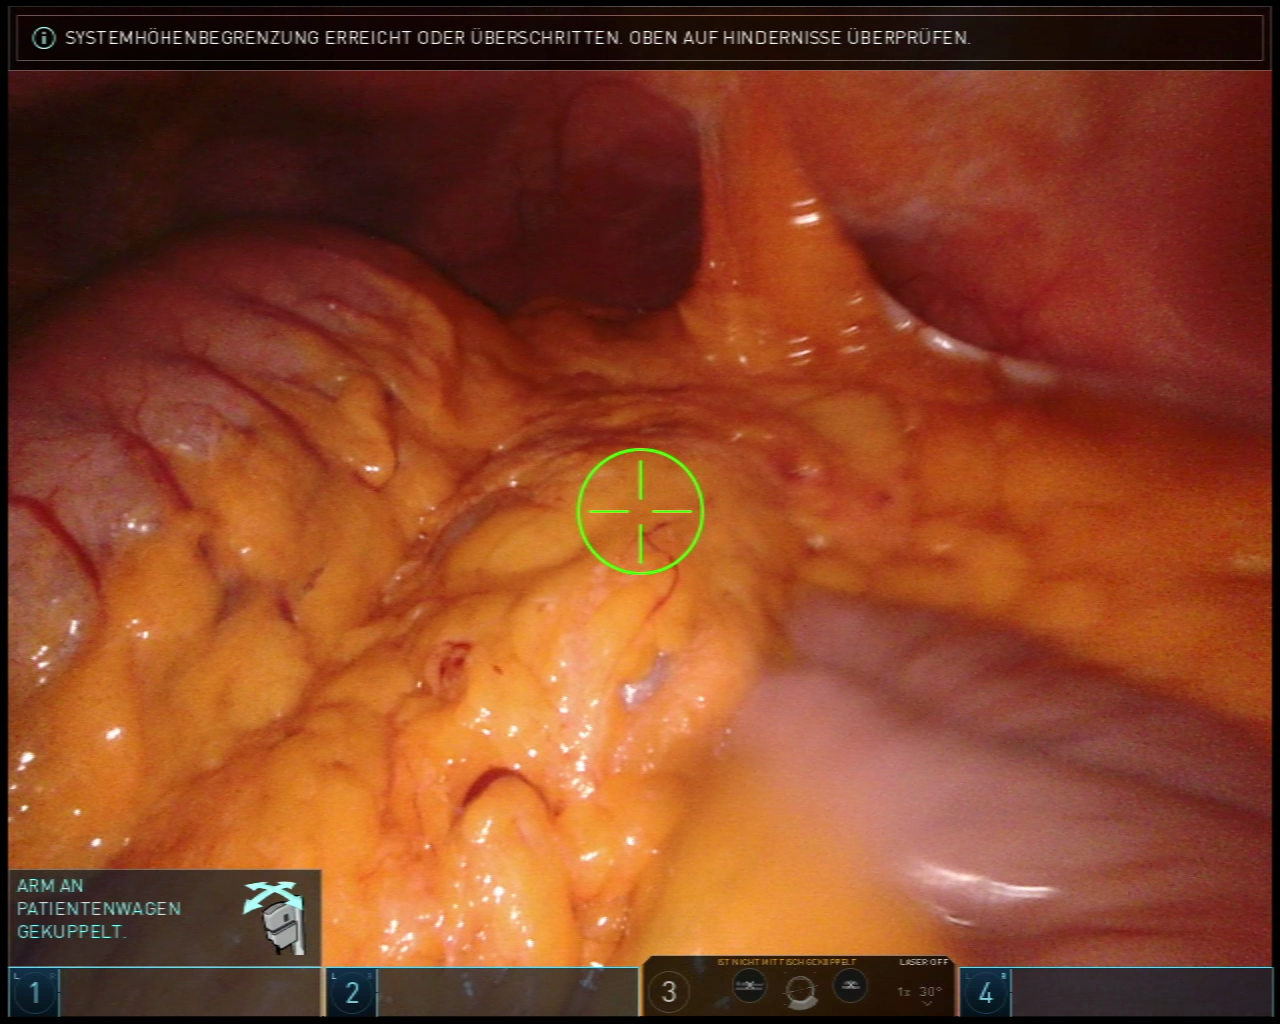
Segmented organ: stomach
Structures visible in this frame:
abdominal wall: yes
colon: yes
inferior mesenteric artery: no
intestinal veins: no
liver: no
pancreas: no
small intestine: yes
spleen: no
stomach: yes
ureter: no
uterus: no
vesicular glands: no